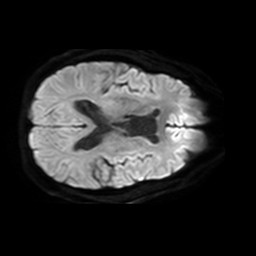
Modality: TRACE
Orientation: axial
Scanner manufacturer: philips
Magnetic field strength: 3 T
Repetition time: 3.078 s
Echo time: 0.076 s